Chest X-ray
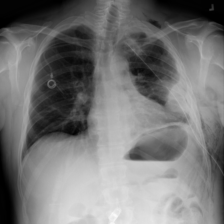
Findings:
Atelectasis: positive
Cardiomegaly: negative
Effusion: positive
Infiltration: negative
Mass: negative
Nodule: negative
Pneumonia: negative
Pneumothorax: negative
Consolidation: negative
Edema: negative
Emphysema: negative
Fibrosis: negative
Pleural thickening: negative
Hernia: negative